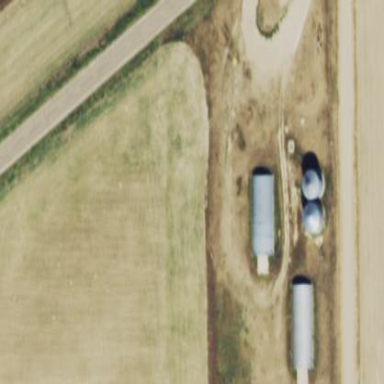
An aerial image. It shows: Farmyard area.